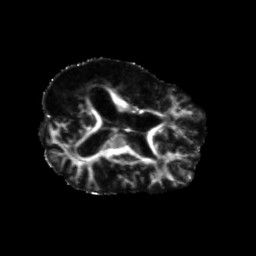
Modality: FA
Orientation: axial
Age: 67
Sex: male
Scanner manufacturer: siemens
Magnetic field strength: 3 T
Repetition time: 5.25 s
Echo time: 0.08 s